Interaction volume radius: 10 \u00c5
Interaction volume height: 25 \u00c5
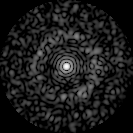
Disorder parameter: 0.8411